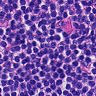
Metastatic tissue present: no